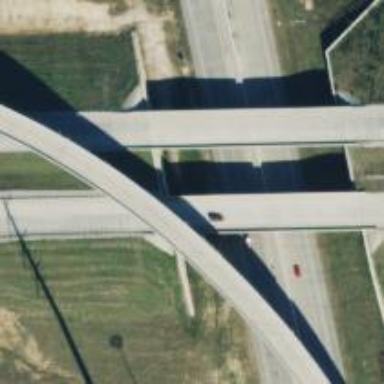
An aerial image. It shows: Motorway bridge.